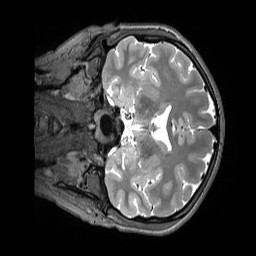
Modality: T2w
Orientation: coronal
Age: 20
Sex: female
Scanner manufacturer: siemens
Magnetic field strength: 3 T
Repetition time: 3.2 s
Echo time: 0.408 s